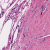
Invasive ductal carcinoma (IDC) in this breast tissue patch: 0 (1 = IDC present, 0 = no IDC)